Question: I'm trying to play a small video file in my windows phone application. Is pretty basic
'''
void StartMediaPlayer()
{
MediaPlayerLauncher mediaPlayerLauncher = new MediaPlayerLauncher();
mediaPlayerLauncher.Media = new Uri("/Assets/video/video1.wmv", UriKind.Relative);
mediaPlayerLauncher.Location = MediaLocationType.Install;
mediaPlayerLauncher.Controls = MediaPlaybackControls.All;
mediaPlayerLauncher.Orientation = MediaPlayerOrientation.Landscape;
mediaPlayerLauncher.Show();
}
'''
i call this void on image tap event, and this is what happend

the debugger show that the error is here: 'mediaPlayerLauncher.Show();'
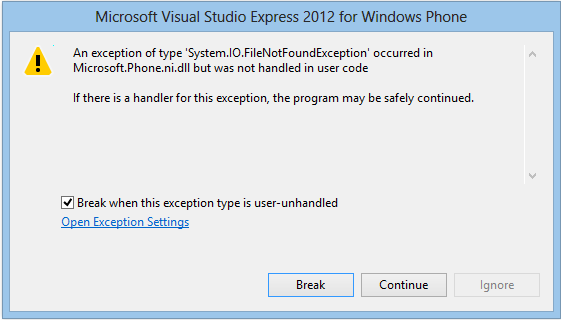
Answer: if some has the same problem, just a heads up the files should be in main directory
'''
mediaPlayerLauncher.Media = new Uri("video1.wmv", UriKind.Relative);
'''